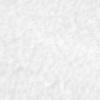
Label: no_change